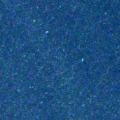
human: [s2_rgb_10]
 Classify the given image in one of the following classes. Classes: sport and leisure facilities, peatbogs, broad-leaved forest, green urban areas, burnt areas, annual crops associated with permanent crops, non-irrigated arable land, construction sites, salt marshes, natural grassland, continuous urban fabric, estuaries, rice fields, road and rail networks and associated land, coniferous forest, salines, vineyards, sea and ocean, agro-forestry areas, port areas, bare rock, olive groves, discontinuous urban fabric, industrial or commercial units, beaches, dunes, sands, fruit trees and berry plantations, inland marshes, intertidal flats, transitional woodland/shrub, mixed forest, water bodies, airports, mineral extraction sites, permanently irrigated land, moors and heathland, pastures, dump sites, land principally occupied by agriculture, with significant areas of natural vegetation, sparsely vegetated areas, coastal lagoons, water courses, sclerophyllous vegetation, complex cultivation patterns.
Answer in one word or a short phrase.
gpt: sea and ocean